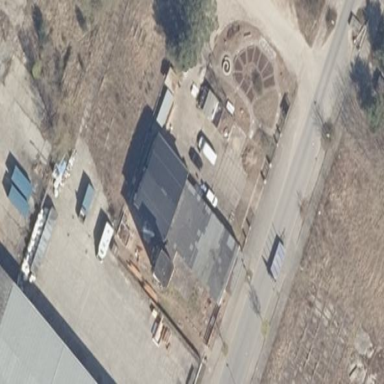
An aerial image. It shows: Commercial building.